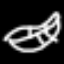
Label: leaf